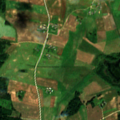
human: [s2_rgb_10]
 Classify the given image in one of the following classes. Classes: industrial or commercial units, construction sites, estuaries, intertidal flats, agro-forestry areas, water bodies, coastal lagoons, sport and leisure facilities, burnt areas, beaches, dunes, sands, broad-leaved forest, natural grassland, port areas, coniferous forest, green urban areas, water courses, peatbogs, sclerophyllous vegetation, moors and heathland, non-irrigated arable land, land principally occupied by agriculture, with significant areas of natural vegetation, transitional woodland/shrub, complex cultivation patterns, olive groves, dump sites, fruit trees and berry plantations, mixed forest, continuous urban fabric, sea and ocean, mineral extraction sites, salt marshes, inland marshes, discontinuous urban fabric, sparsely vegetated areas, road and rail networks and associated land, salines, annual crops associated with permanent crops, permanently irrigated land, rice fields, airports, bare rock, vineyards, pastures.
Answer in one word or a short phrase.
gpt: non-irrigated arable land, pastures, complex cultivation patterns, mixed forest, transitional woodland/shrub